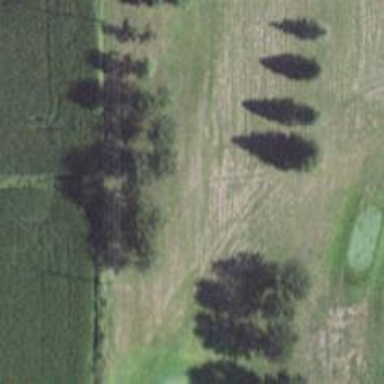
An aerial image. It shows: Row of trees in natural setting.